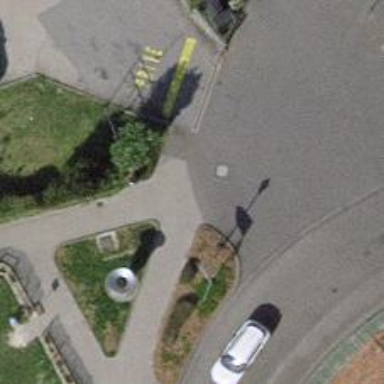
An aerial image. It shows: Asphalt sidewalk along the footway.